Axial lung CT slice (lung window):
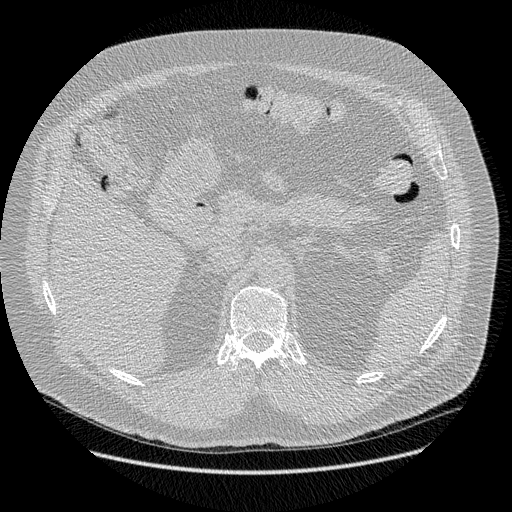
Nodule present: no